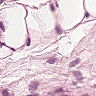
Metastatic tissue present: no